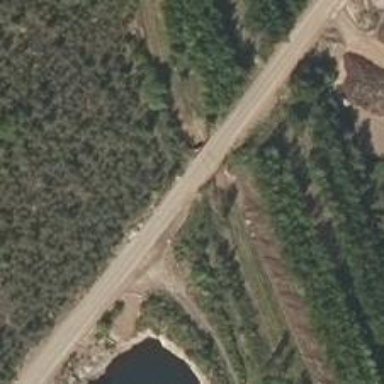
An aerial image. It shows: Track road with bridge.